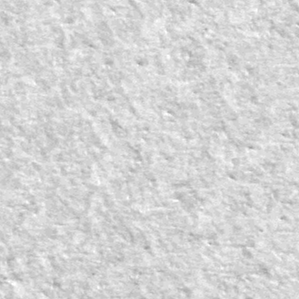
Label: frost